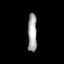
Tissue: prostate
Cell type: Epithelial cells
Senescence score: 0.3035
Nuclear area (px): 347
Mean DAPI intensity: 162.755